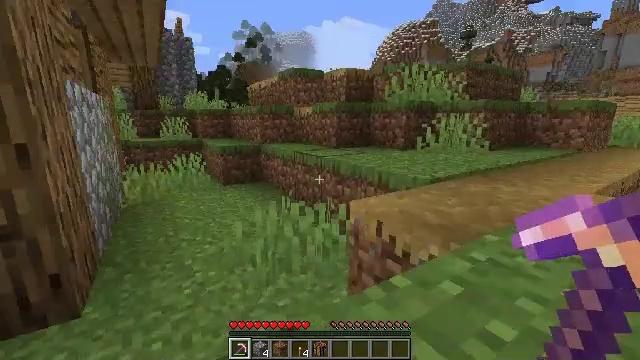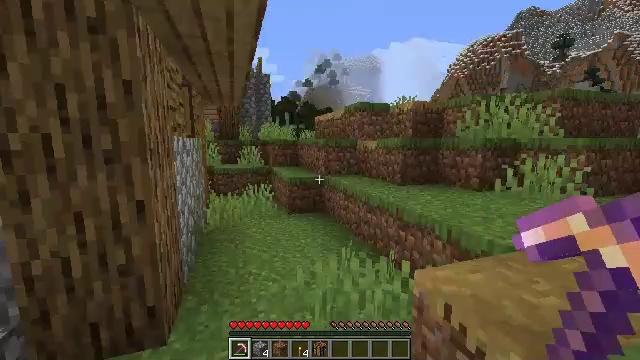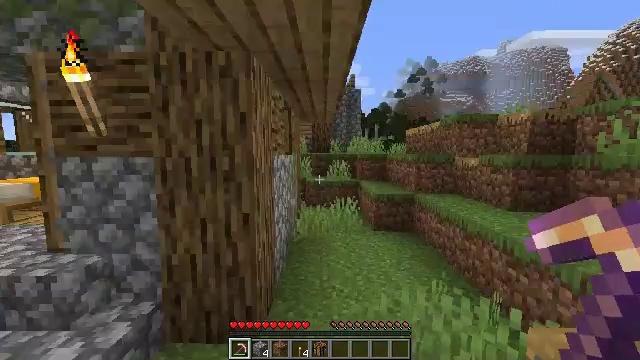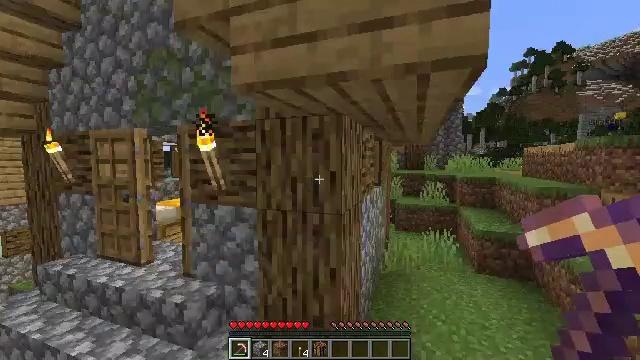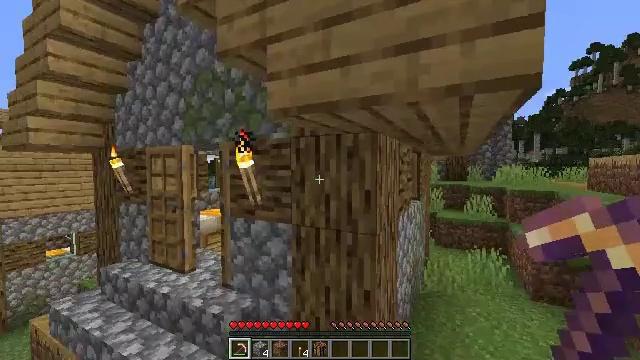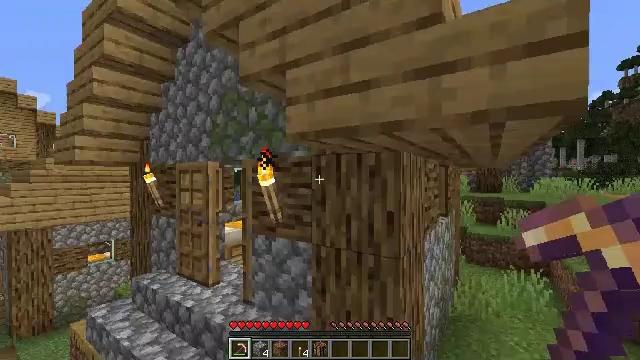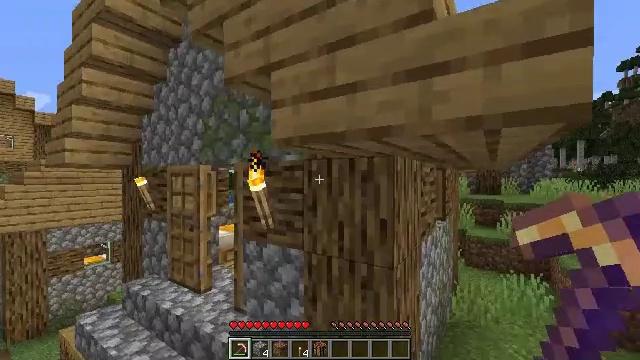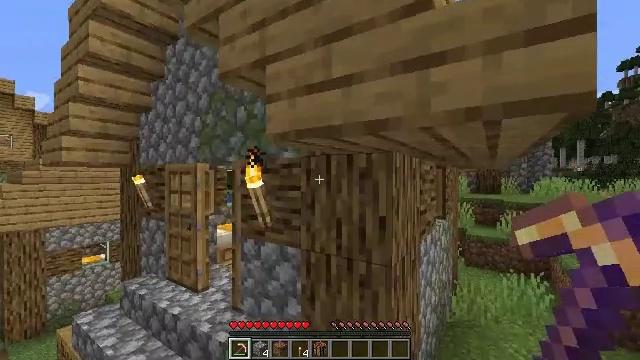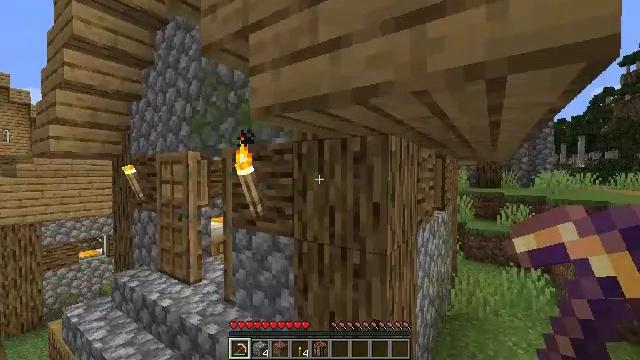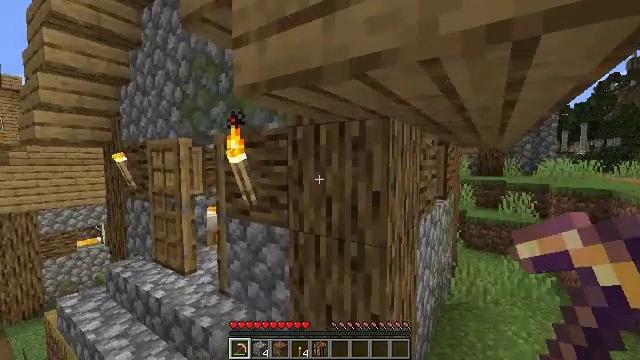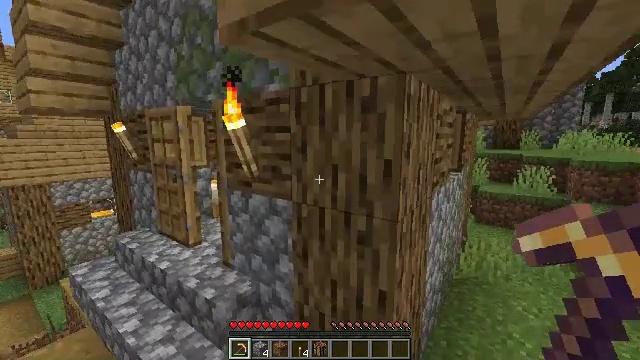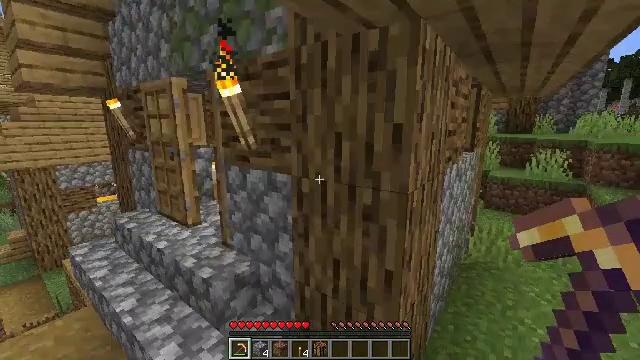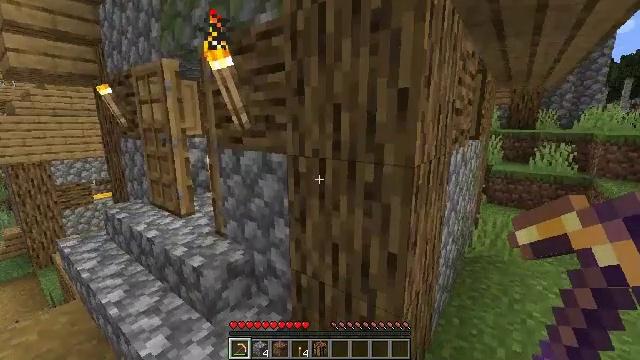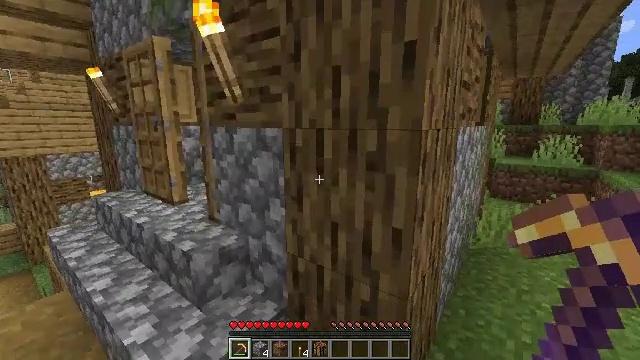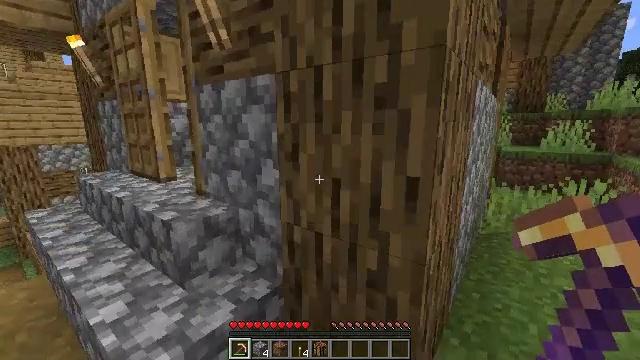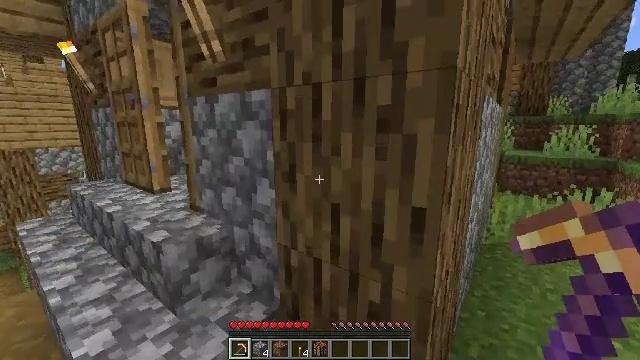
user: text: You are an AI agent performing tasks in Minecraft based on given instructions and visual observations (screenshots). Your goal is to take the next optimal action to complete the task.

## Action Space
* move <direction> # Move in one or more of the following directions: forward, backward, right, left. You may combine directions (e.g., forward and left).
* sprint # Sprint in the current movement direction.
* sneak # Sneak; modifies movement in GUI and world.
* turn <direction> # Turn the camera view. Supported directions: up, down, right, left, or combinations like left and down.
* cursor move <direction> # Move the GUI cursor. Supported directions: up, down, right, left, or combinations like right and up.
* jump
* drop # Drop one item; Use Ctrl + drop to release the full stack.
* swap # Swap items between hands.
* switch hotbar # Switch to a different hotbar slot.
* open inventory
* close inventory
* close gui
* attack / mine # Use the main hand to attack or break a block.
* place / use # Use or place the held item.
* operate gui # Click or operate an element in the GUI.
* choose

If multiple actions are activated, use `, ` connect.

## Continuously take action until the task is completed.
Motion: motion action
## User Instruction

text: Collect oak log for crafting.
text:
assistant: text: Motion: move forward and move right, turn left and up, jump
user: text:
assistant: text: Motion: move forward and move right, turn left and up, jump
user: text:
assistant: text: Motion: move forward and move right, turn left and up, jump
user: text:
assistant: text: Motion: move forward and move right, turn left and up, jump
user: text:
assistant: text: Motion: move forward and move right, turn left and up, jump
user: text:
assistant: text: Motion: move forward and move right, jump
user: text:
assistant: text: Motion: move forward and move right, jump
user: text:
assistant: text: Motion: move forward and move right, jump
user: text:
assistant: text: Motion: move forward and move right, turn down, jump
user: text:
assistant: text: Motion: move forward and move right, turn left and down, jump
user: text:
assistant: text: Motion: move forward and move right, turn left and down, jump
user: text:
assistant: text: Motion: move forward and move right, jump
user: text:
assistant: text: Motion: move forward and move right, jump
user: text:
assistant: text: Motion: move forward and move right, jump
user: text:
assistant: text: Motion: move forward and move right, jump
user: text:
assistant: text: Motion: move forward and move right, turn left, jump
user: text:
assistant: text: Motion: move forward and move right, turn left and down, jump
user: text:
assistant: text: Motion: move forward and move right, jump
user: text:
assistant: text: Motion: move forward and move left, turn left and down, jump
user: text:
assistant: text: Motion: move forward and move left, turn left and down
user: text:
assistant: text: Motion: move forward, turn left
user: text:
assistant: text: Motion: move forward
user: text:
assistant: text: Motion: move forward
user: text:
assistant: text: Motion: move forward
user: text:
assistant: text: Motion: move forward
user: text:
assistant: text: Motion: move forward
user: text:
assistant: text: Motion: move forward
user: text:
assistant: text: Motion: move forward
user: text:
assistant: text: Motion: move forward
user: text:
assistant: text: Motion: move forward, turn down